Aerial crown-view tile of a tropical tree (Barro Colorado Island, Panama), acquired 20250414:
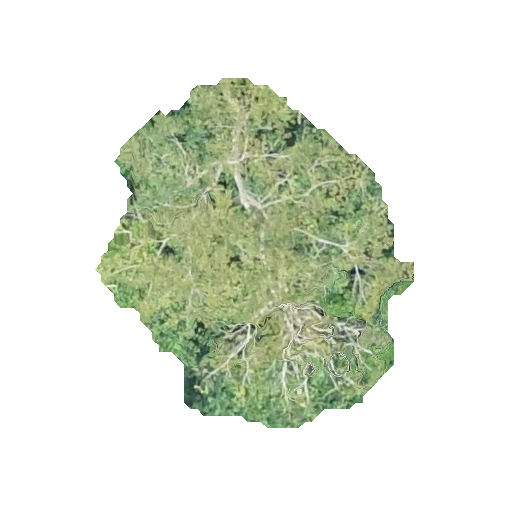
Species: Tachigali panamensis
GBIF accepted scientific name: Tachigali panamensis
Crown area: 111.113 m²